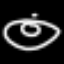
Label: donut